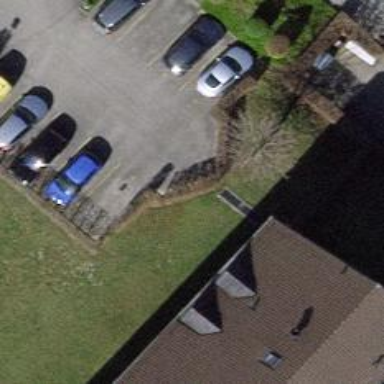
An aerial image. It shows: Parking aisle designated as service road.